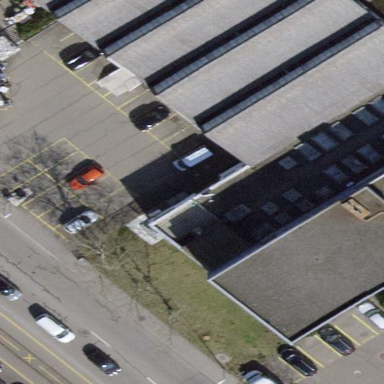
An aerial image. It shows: Parking area with surface.